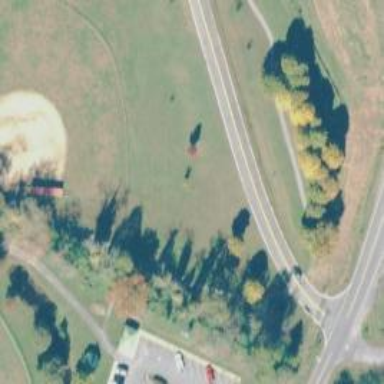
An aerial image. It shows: Disc golf course on leisure land.